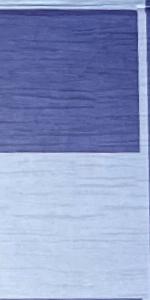
Label: Empty